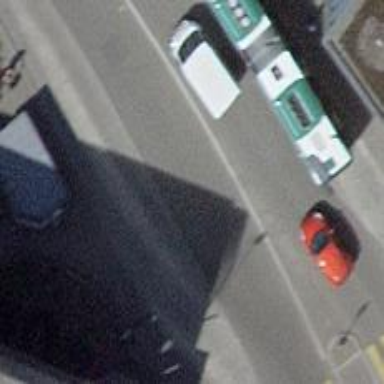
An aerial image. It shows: Bus stop with designated public transport stop position.